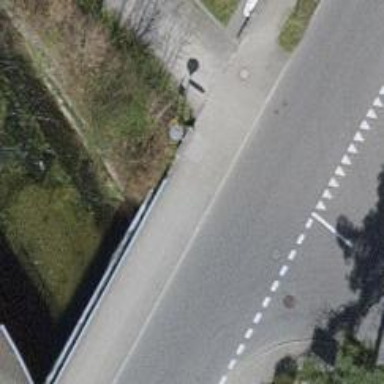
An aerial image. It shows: Sidewalk on bridge.